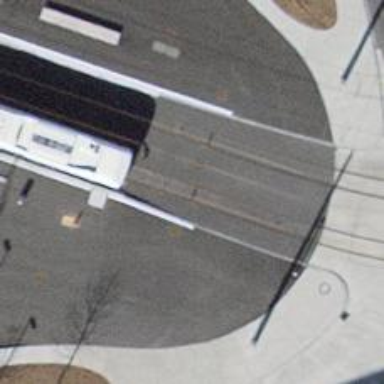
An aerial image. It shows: Tram crossing on the railway.